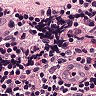
Metastatic tissue present: no